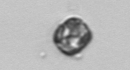
Label: Thalassiosira